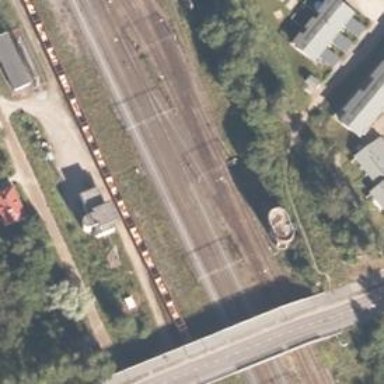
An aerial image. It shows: Railway signal.